Question: I have the following graph:

I'd like to add custom ticks with labels on the right hand side of the graph, to identify the dashed horizontal lines. How can I do that?
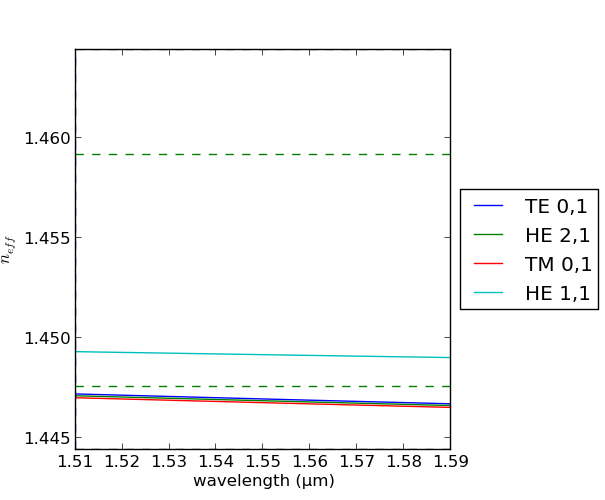
Answer: '''
ax = gca()
ax.axhline(.5, linestyle='--')
trans = matplotlib.transforms.blended_transform_factory(
ax.transAxes,
ax.transData)
ax.annotate('label', xy=(1.01, .5), xycoords=trans, clip_on=False, va='center')
ax.set_xlim([0,2])
plt.draw()
'''
See <URL> for details on blended transforms. The x coordinate in is axis units (so it will always be just a tad off to the right, and the y-coordinate is is data units so you can put it exactly where you want. There isn't much point in putting in ticks on the right because you dashed lines will cover them up.